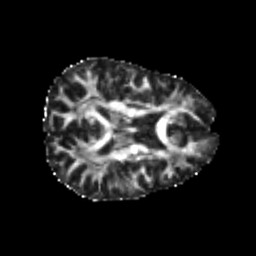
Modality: FA
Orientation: axial
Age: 22
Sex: female
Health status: healthy
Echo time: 0.074 s